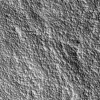
Atmospheric dust classification: not_dusty